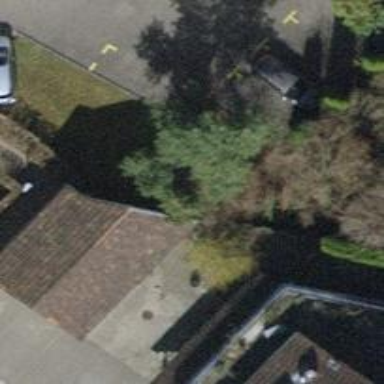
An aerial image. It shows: Group of garages.